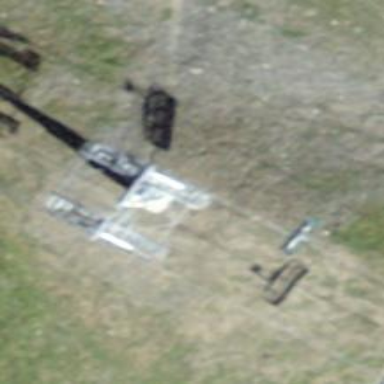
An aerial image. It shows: Pylon for aerialway.